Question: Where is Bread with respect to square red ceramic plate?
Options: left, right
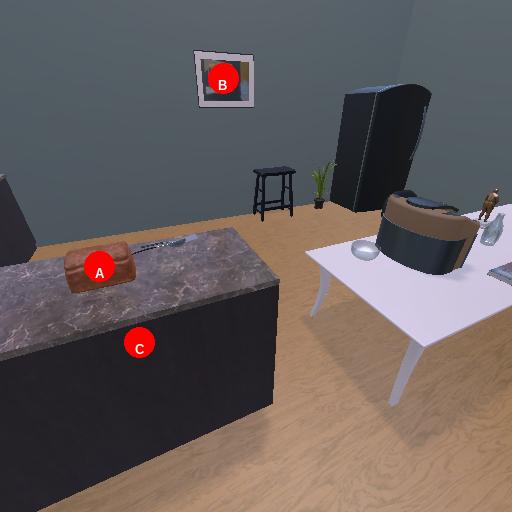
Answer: left